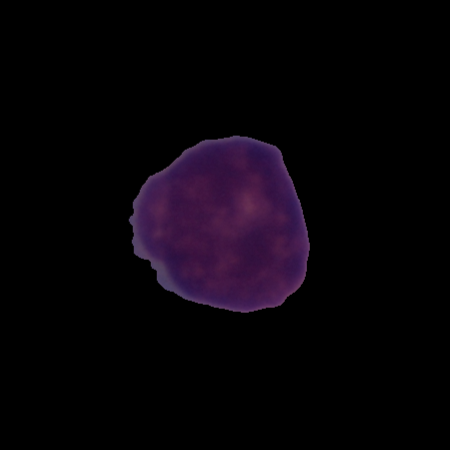
Label: healthy